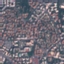
Land use / land cover class: Residential